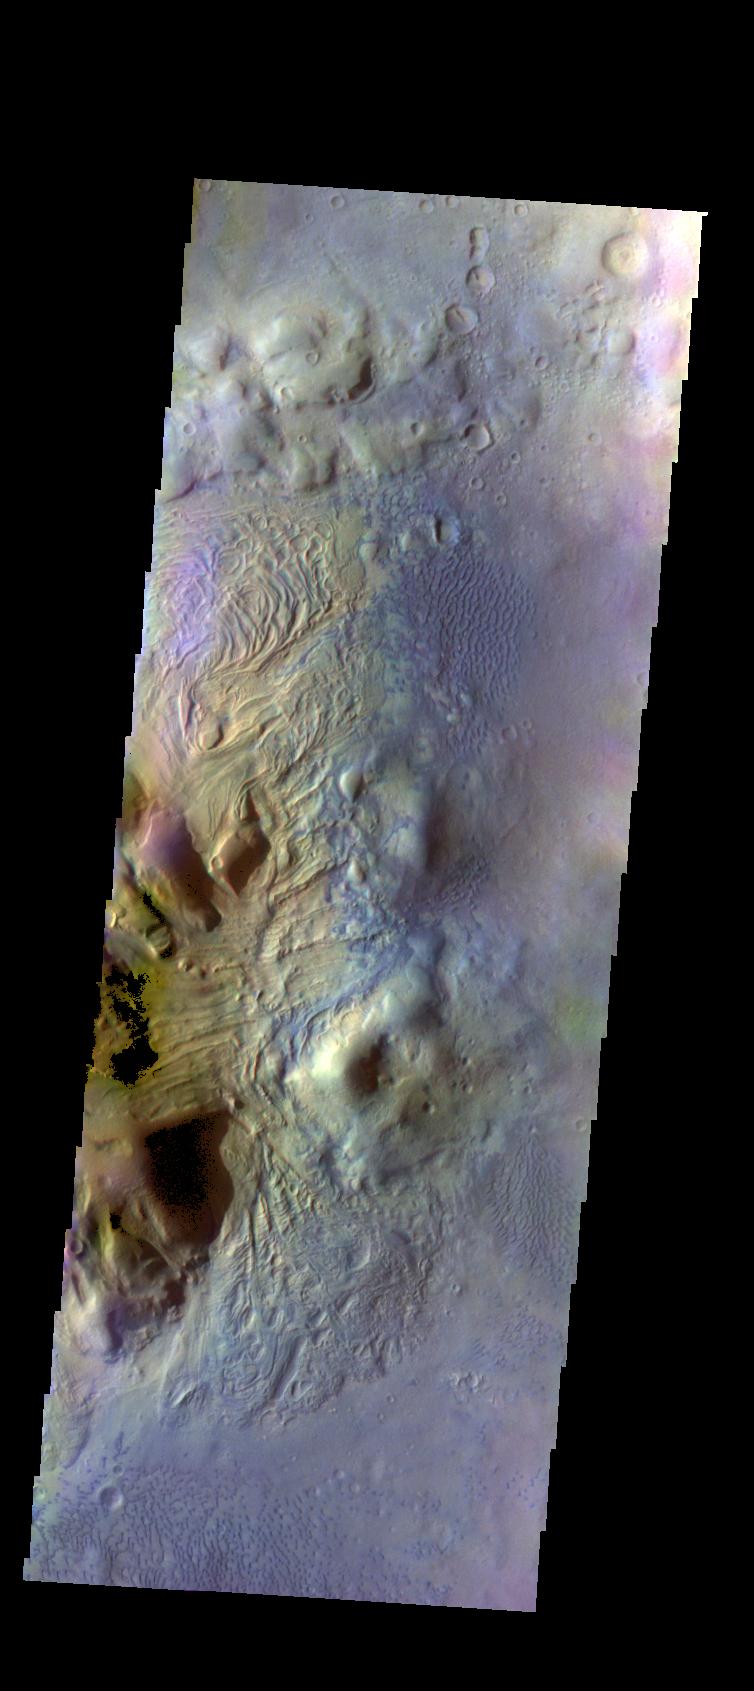
Investigating Mars: Moreux Crater 2001 Mars Odyssey, Mars